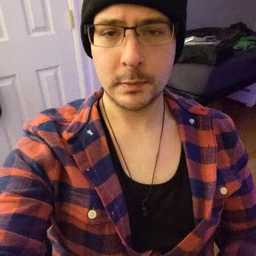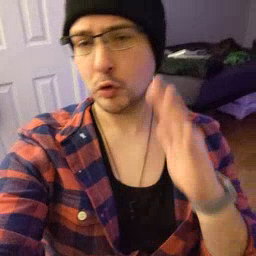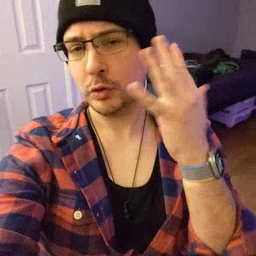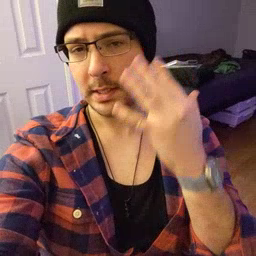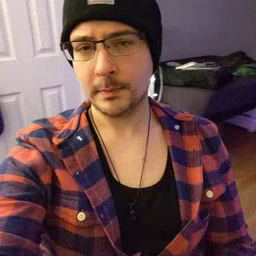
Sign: tree